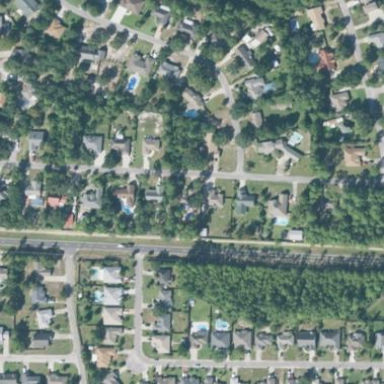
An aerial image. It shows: Residential area consisting of single-family homes.